Interaction volume radius: 10 \u00c5
Interaction volume height: 20 \u00c5
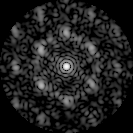
Disorder parameter: 0.593